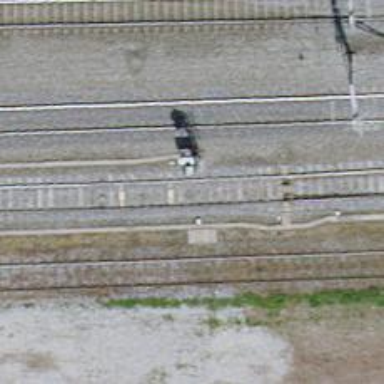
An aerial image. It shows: Railway signal.